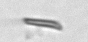
Label: fiber